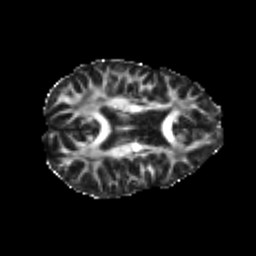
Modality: FA
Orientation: axial
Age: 22
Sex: female
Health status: healthy
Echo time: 0.074 s